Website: slack
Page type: billing-address
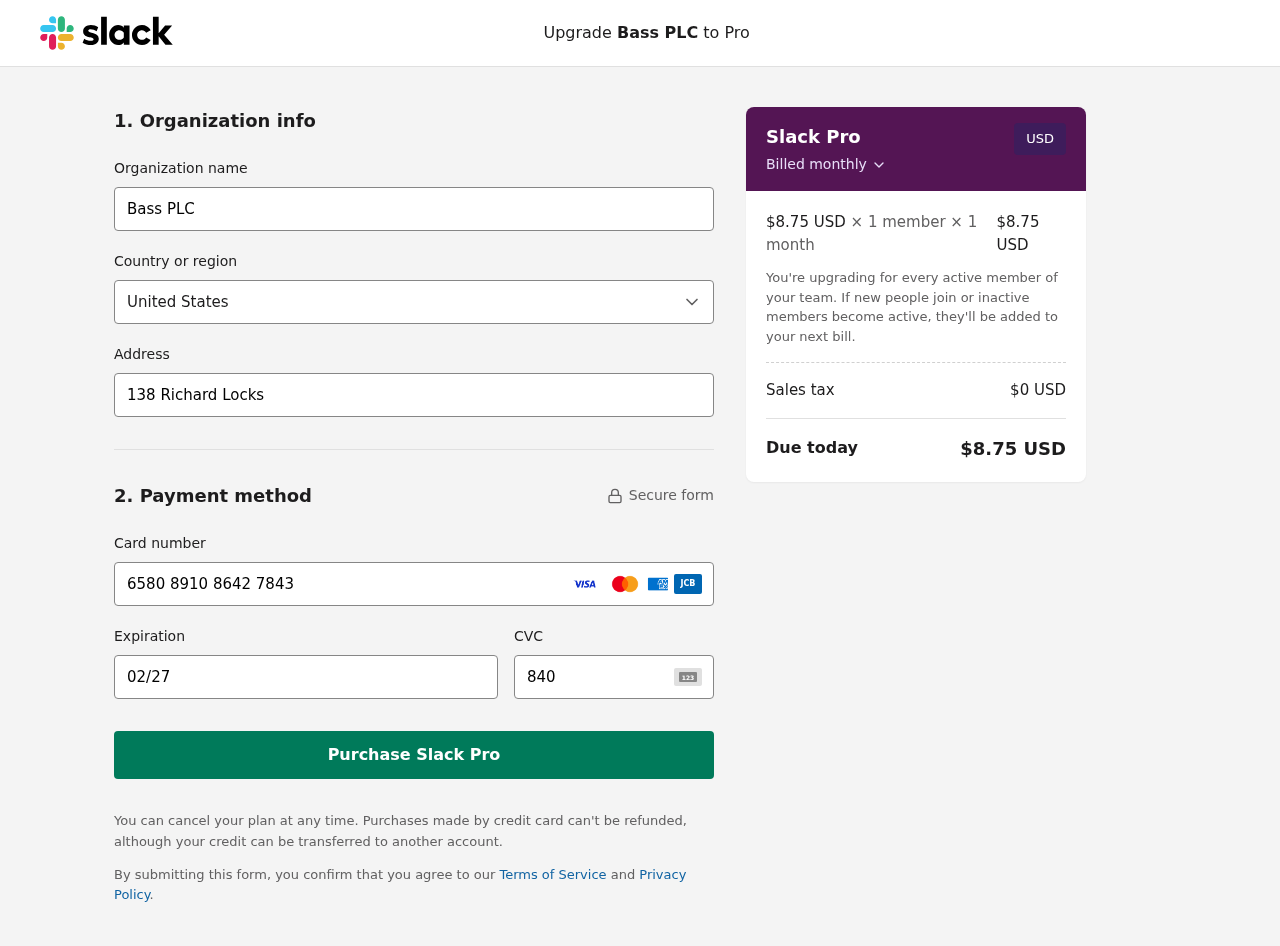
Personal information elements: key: PII_CARD_CVV
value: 840
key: PII_CARD_EXPIRY
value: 02/27
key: PII_CARD_NUMBER
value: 6580 8910 8642 7843
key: PII_COMPANY
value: Bass PLC
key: PII_COUNTRY
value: United States
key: PII_STREET
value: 138 Richard Locks
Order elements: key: ORDER_PRICE_PER_MEMBER
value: $8.75 USD
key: ORDER_MEMBER_COUNT
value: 1
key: ORDER_MONTH_COUNT
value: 1
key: ORDER_SUBTOTAL
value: $8.75 USD
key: ORDER_TAX
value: $0
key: ORDER_TOTAL
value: $8.75 USD